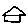
Label: house